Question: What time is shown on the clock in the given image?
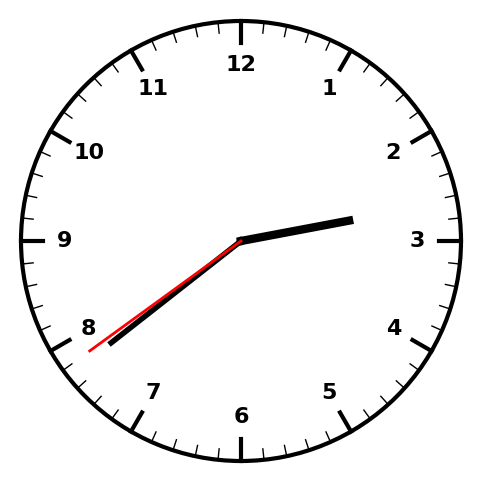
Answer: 02:38:39